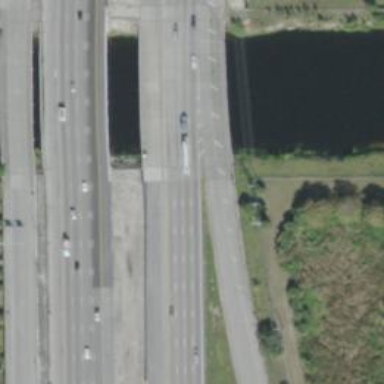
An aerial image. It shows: Motorway link.